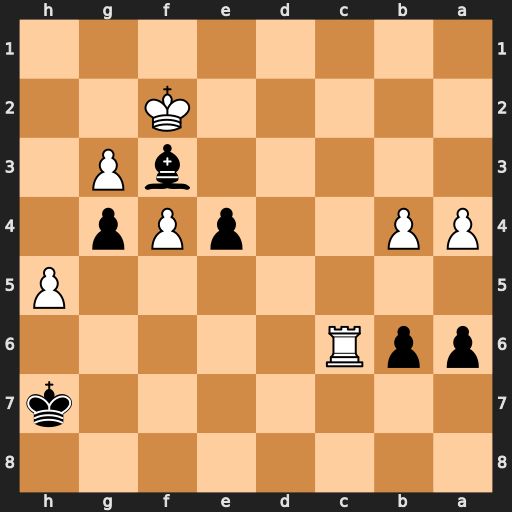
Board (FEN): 8/7k/ppR5/7P/PP2pPp1/5bP1/5K2/8
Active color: b
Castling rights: -
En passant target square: -
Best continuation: e3+ Kxe3 Bxc6 a5 bxa5 bxa5 Kh6